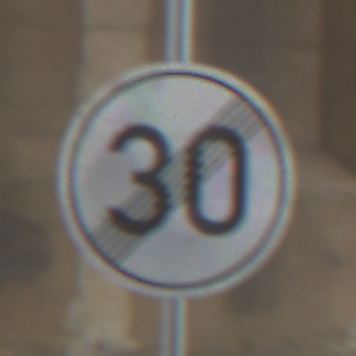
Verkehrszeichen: EndeGeschwindigkeit30
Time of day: Midday
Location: Roofed (Beach)
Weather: Overcast
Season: NotSpecified
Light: Natural